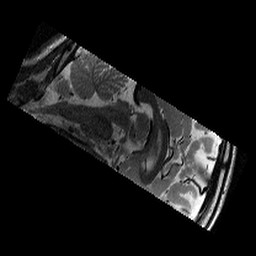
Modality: T2w
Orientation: sagittal
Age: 12
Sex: male
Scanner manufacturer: siemens
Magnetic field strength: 3 T
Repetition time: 9.23 s
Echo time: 0.067 s